Interaction volume radius: 5 \u00c5
Interaction volume height: 15 \u00c5
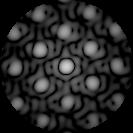
Disorder parameter: 0.1814